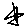
Label: star